Field crop: maize
Growth stage: 2
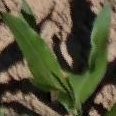
Species: maize